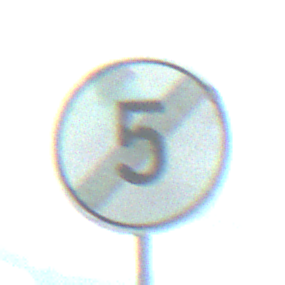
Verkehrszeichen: EndeGeschwindigkeit5
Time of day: Midday
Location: Outdoor (Nature)
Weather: PartlyCloudy
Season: NotSpecified
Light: Natural